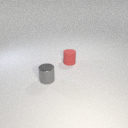
small red rubber cylinder to the right of small gray metal cylinder